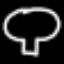
Label: mushroom